Current action and preconditions to check: trajectory_clear

Your task: For each precondition in the list above, predict whether it will hold at this action.

Consider the current scene as observed from the mobile robot's camera, and analyze the predicted future states of all dynamic agents (e.g., people, animals, vehicles, or any moving entities) within the NEXT SECOND.

IMPORTANT: Only answer "very likely" if you are absolutely certain—based on strong, clear evidence—that a dynamic agent will violate the precondition in the predicted future state. Do NOT answer "very likely" for unlikely, ambiguous, or low-probability risks.

Ask yourself for each precondition: Is there a high probability, with clear and convincing evidence, that the predicted future states of any dynamic agent will interfere with the predicted future state of the currently executing action within the NEXT SECOND, causing that precondition to fail?

Assess the risk level based on these predictions. Use "likely" or "very likely" if motions create a clear risk of interference.

Use "neutral" or "improbable" if agents are nearby but their predicted paths are clearly diverging or non-conflicting.

Failure Risk Categories: "very improbable", "improbable", "neutral", "likely", "very likely"

Answer Format: Output ONLY the probability_of_failure value from these categories: "very improbable", "improbable", "neutral", "likely", "very likely"

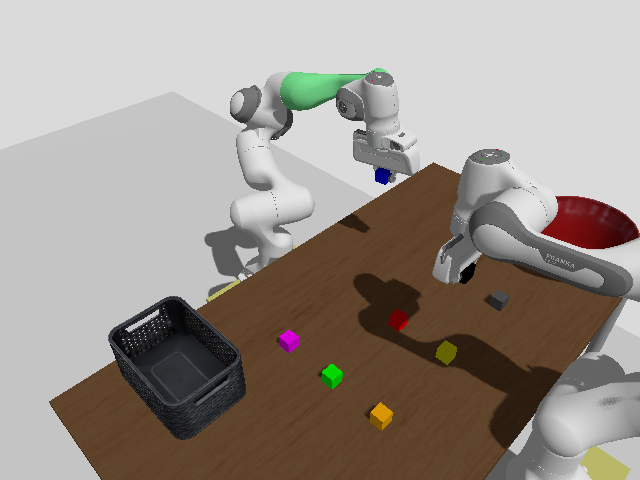

Answer: very improbable